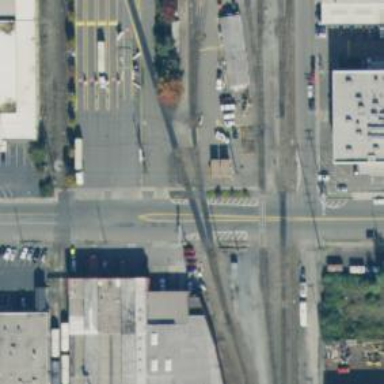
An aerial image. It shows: Railway crossing.